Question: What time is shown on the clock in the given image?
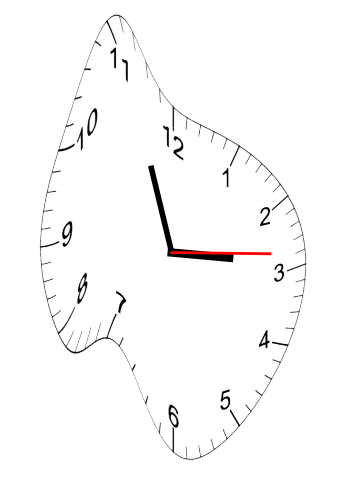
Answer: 02:56:14